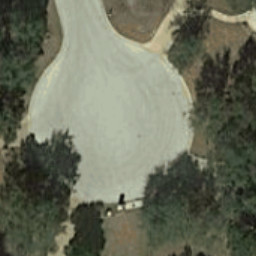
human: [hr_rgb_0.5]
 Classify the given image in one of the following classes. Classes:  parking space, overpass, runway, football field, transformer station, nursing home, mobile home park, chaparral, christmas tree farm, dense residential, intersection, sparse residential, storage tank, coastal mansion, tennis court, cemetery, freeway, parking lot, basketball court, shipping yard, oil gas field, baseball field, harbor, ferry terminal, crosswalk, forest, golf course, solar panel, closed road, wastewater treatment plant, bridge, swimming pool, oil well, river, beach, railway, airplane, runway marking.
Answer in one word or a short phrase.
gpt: closed road